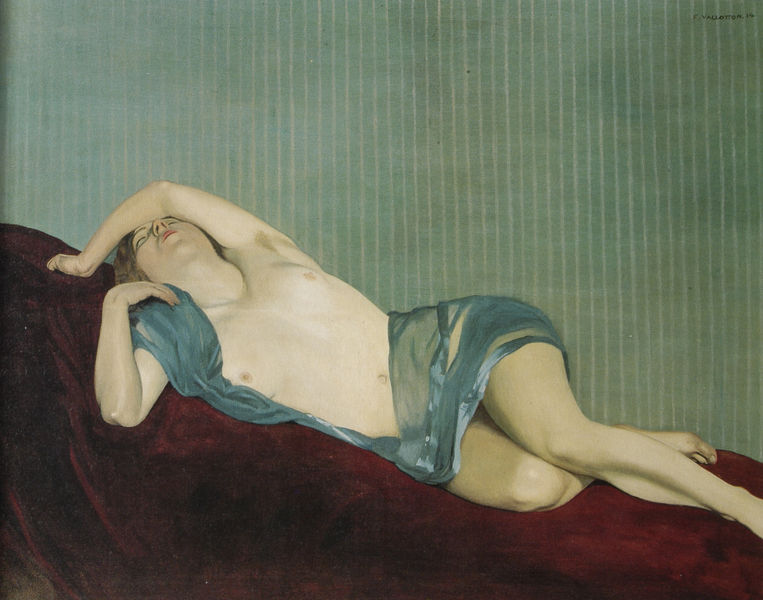
Titel: Liegender Akt mit grünem Seidenschal
Künstler: Félix Vallotton
Standort: La Chaux-de-Fonds (CH)
Institution: Musée des Beaux-Arts
Schlagwörter: akt, blau, dunkel, fuß, gemälde, hand, haut, kopf, körper, nackt, schlaf, weiß, grün, brust, busen, finger, frau, grau, haar, hell, mund, raum, türkis, dame, rot, schal, schleier, tuch, malerei, jung, wand, arm, arme, augen, blass, gesicht, inkarnat, samt, hände, portrait, porträt, signatur, haare, pose, stoff, decke, seide, beine, hellblau, bein, brüste, füße, gesäß, sofa, frauenakt, liegen, ruhen, schlafen, schlafend, linien, tapete, gestreift, streifen, bett, nabel, bauch, laken, bauchnabel, brustwarze, erotik, knie, liegend, schenkel, transparent, stola, geschlossen, foto, oben, diwan, untergrund, unterlage, liegende, drapiert, nasenlöcher, senkrecht, entspannt, dekce, angewinkelt, achsel, durchsichtig, nackte frau, weinrot, verhüllt, räkeln, achseln, mintgrün, weiblicher akt, naclt, kanapee, schlafende frau, liegender akt, tappete, stoffbahn, frau nackt, tükis, enfrau